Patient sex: F
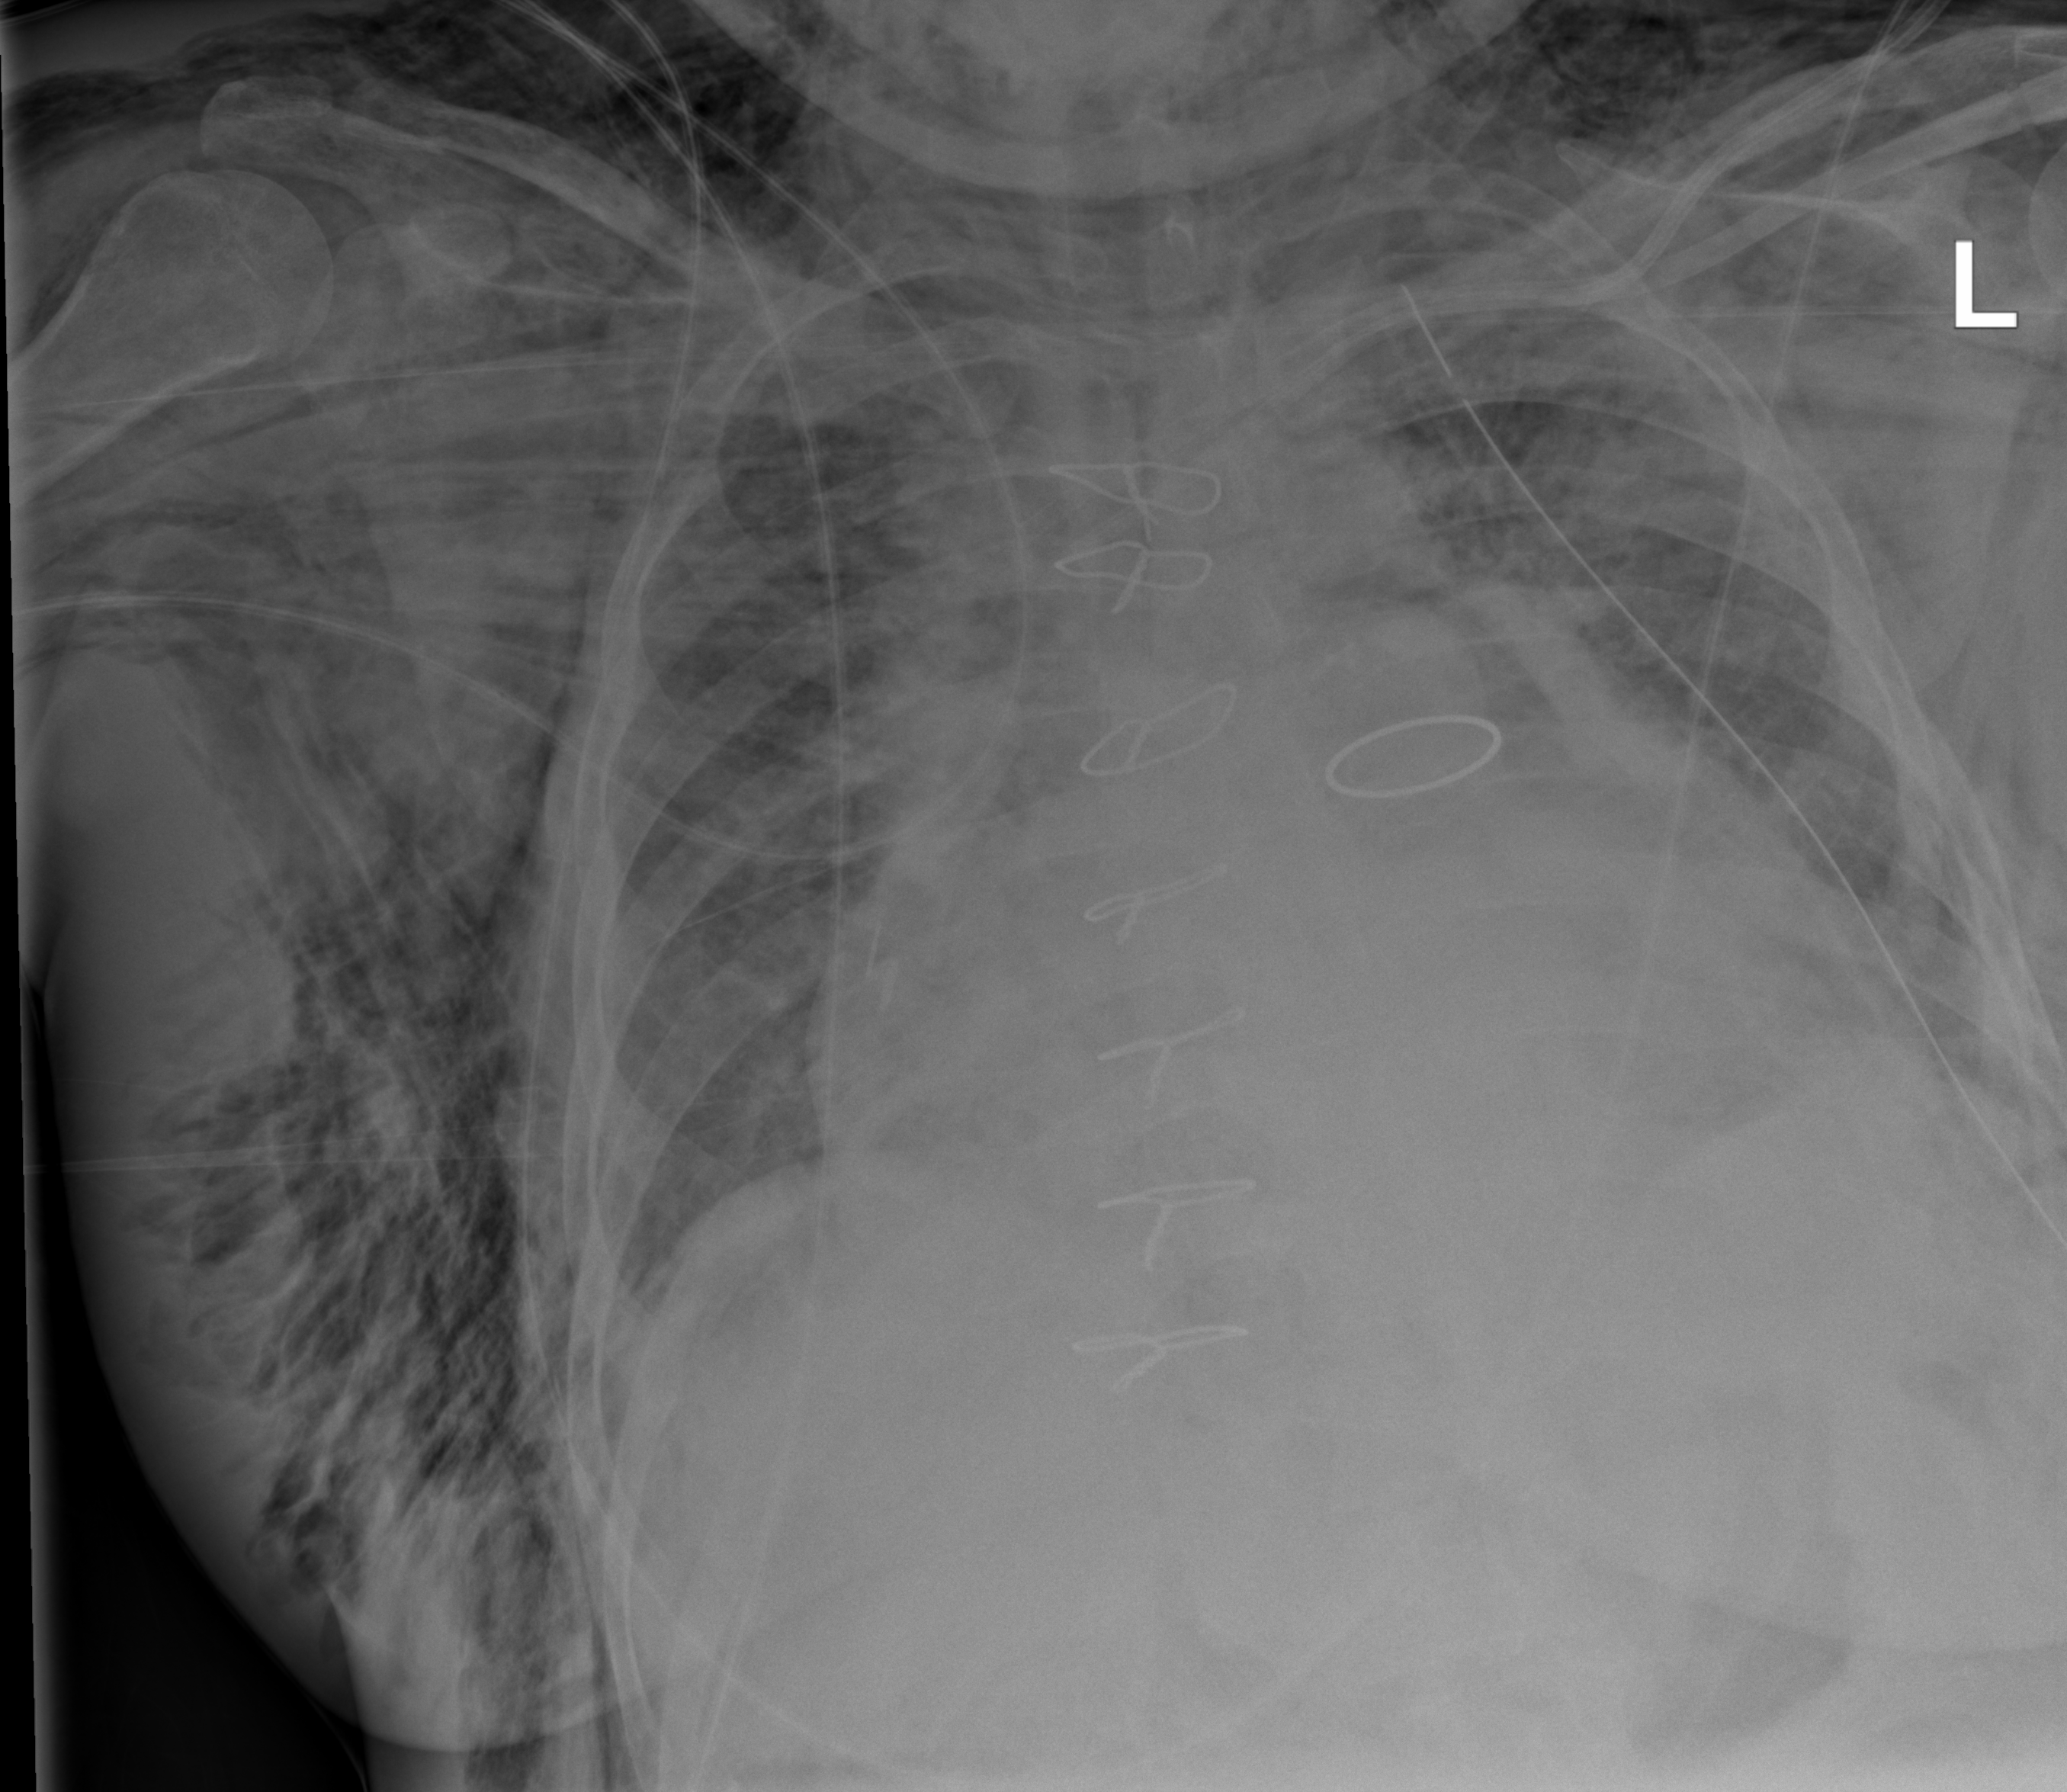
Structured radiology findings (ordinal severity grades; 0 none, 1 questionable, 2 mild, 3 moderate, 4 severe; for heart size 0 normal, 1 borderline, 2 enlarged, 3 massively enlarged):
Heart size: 3
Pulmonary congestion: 3
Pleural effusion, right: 0
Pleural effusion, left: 0
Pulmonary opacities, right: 2
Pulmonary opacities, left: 2
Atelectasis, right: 2
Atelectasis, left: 3